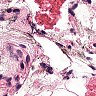
Metastatic tissue present: no